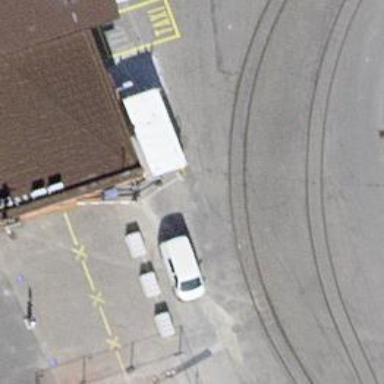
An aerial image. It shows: Bus stop with shelter.